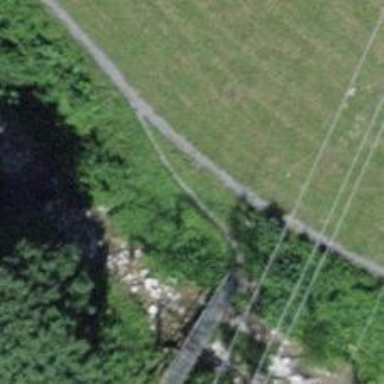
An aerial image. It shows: Path.